Question:
I'm trying to plot temperatures of my laptop, here are my working files at <URL>
I have epoch, temperature & kernel identifier data like so:
'''
<PHONE> 72 3.6.11-1-ARCH
<PHONE> 72 3.6.11-1-ARCH
<PHONE> 60 3.0.57-1-lts
<PHONE> 54 3.0.57-1-lts
<PHONE> 52 3.0.57-1-lts
<PHONE> 48 3.6.11-1-ARCH
<PHONE> 45 3.6.11-1-ARCH
'''
The closest I've got to what I want is (using <URL>:
'''
set term svg size 1024,708
set xdata time
set key outside
set timefmt "%s"
set ytics 5
set format x "%d/%m"
plot "< awk '{if($3 == "3.0.57-1-lts") print}' temp.csv" u 1:2 t column(3) w p pt 2, "< awk '{if($3 == "3.6.10-1-ARCH") print}' temp.csv" u 1:2 t column(3) w p pt 2, "< awk '{if($3 == "3.6.11-1-ARCH") print}' temp.csv" u 1:2 t column(3) w p pt 2, "< awk '{if($3 == "3.8.1-1-mainline-dirty") print}' temp.csv" u 1:2 t column(3) w p pt 2
'''
<URL>
Is there a way to avoid using awk? When I don't use this awk, it fails to plot differing kernel identifiers.
Can I make it a continuous line with different colours instead somehow?
Any ideas how to make SVG output without width/height? Any tricks to make it look better?
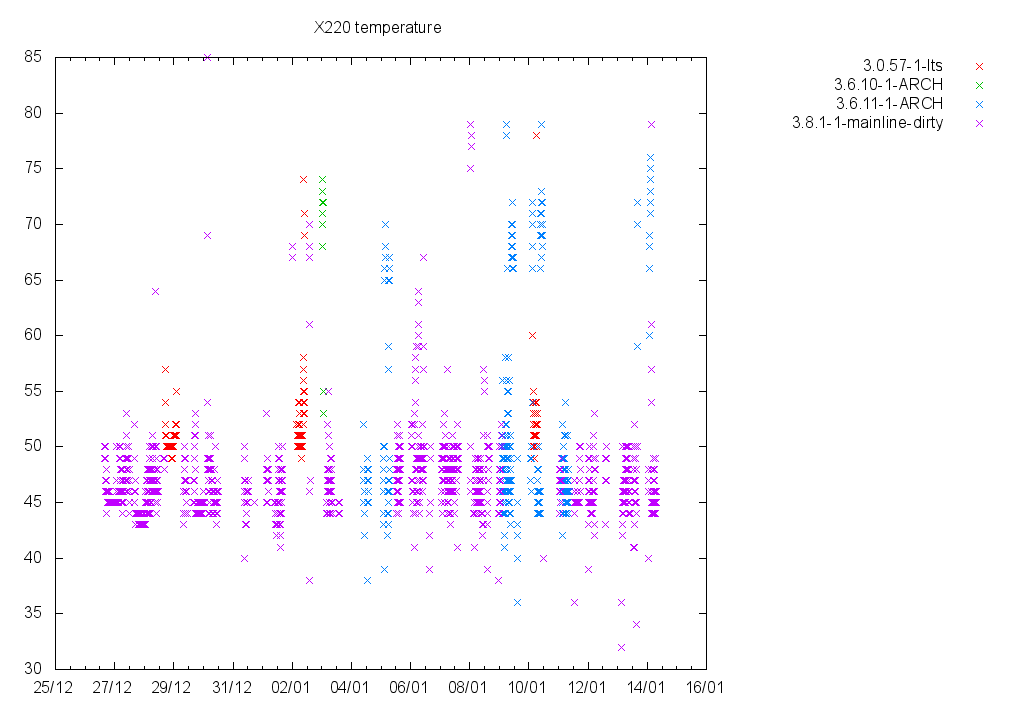
Answer: If your version of Gnuplot is recent enough, you can use a for-loop and iterator to loop over the different strings you want to match, see for example <URL>:
'''
set xdata time
set key outside
set timefmt '%s'
set ytics 5
set format x '%d/%m'
set style data linespoints
archs = "'cut -d' ' -f3 temp.csv | sort -u | tr '
' ' ''"
plot for [arch in archs] 'temp.csv' using 1:((strcol(3) eq arch) ? $2:1/0) title arch
'''